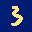
Label: 3